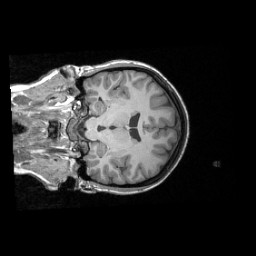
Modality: T1w
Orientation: coronal
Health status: healthy
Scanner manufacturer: siemens
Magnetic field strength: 3 T
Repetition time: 2.3 s
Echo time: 0.00287 s